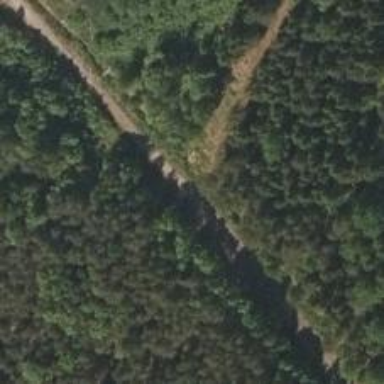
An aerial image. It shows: Unclassified road with grade2 track type. It is designated for Nordic skiing.